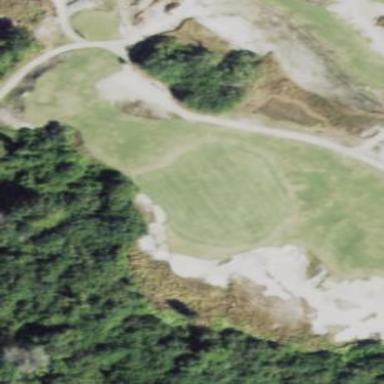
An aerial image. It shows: Green golf area with grass land use.